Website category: sports
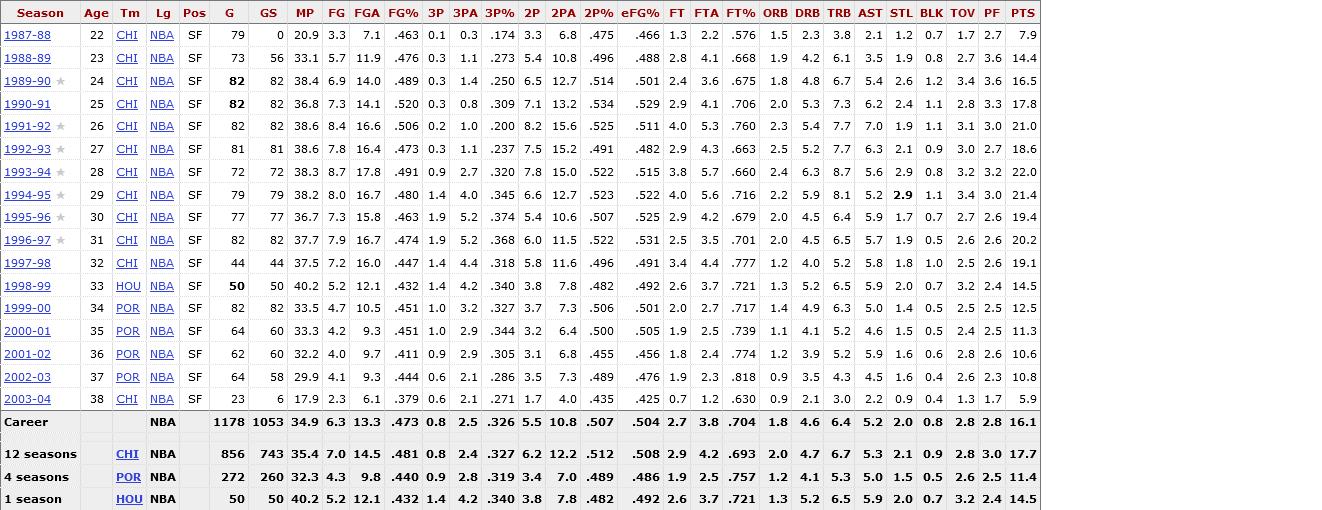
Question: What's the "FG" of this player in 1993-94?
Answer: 8.7

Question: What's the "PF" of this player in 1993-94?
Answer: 3.2

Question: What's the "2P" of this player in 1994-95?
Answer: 6.6

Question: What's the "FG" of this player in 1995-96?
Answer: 7.3

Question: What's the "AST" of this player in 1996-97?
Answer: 5.7

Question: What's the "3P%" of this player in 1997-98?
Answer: .318

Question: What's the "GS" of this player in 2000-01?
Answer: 60

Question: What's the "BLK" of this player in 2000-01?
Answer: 0.5

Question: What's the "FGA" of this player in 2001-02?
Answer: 9.7

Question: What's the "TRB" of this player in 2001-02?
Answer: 5.2

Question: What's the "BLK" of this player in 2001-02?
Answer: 0.6

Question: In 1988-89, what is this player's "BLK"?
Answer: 0.8

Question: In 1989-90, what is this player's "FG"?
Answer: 6.9

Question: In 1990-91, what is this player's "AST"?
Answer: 6.2

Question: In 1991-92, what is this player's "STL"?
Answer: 1.9

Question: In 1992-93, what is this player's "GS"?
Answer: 81

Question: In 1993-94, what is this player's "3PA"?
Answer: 2.7

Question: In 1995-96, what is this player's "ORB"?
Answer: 2.0

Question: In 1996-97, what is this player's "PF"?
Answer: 2.6

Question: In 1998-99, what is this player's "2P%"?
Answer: .482

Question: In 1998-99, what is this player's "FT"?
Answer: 2.6

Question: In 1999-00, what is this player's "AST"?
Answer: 5.0

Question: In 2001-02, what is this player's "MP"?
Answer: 32.2

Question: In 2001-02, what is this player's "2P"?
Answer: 3.1

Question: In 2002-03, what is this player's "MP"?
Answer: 29.9

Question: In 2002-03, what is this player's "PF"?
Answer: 2.3

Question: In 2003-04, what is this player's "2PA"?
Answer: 4.0

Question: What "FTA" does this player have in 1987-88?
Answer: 2.2

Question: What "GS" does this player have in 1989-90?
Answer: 82

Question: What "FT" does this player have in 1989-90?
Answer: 2.4

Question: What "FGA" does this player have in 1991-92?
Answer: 16.6

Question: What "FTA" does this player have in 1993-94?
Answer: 5.7

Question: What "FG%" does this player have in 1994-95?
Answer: .480

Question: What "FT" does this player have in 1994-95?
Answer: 4.0

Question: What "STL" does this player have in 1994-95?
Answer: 2.9

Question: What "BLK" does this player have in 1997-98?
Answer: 1.0

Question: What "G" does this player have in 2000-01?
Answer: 64

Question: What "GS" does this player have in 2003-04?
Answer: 6

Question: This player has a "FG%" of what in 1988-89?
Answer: .476

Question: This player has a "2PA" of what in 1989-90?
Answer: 12.7

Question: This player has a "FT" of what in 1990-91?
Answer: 2.9

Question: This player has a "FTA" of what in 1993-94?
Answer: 5.7

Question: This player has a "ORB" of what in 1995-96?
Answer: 2.0

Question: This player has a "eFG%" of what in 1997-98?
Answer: .491

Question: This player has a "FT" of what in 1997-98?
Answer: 3.4

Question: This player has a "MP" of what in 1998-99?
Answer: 40.2

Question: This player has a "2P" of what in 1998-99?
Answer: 3.8

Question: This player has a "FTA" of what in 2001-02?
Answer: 2.4

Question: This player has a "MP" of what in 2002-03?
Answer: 29.9

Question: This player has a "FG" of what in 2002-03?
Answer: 4.1

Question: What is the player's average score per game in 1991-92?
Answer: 21.0

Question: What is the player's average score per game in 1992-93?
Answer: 18.6

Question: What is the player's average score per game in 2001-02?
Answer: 10.6

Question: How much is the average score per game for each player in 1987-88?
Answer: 7.9

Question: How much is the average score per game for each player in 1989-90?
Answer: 16.5

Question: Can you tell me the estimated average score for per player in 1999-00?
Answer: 12.5

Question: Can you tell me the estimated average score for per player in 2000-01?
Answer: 11.3

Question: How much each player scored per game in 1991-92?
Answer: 21.0

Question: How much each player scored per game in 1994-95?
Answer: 21.4

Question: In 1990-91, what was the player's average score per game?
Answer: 17.8

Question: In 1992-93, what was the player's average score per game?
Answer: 18.6

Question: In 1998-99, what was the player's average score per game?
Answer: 14.5